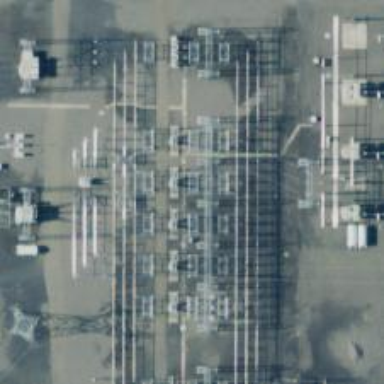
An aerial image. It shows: Outdoor power switch.